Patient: sex M, age 49
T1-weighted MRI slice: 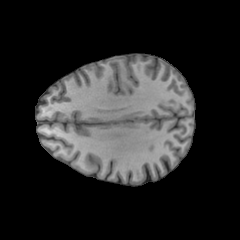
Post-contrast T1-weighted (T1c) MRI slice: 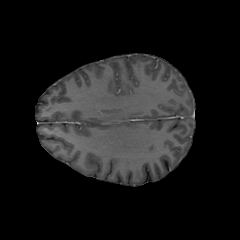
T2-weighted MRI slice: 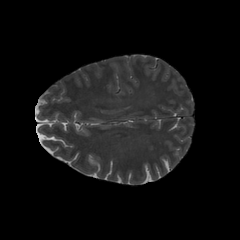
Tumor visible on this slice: no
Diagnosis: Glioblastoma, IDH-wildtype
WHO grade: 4